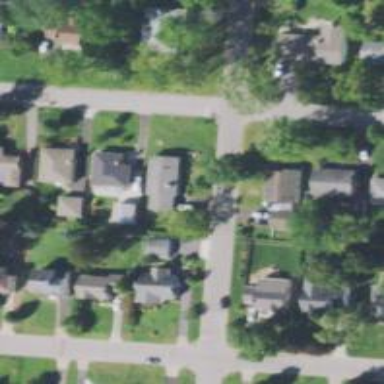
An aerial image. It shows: Residential driveway used as service road.